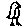
Label: bird